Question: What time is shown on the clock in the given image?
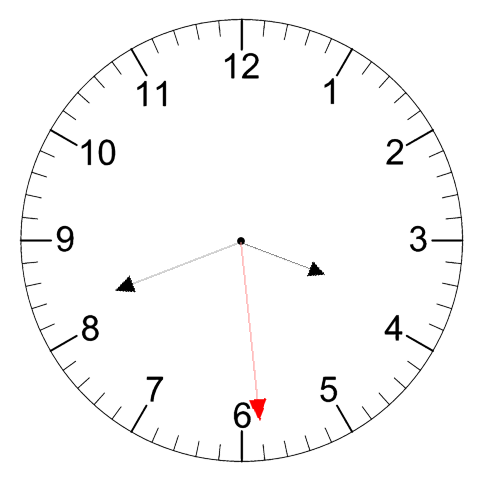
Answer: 03:41:29